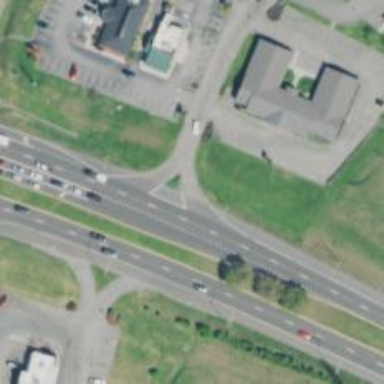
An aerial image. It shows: Trunk link highway.